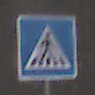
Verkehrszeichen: FussgaengerueberwegLinks
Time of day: MorningAfternoon
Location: Outdoor (Suburban)
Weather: PartlyCloudy
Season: NotSpecified
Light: Natural